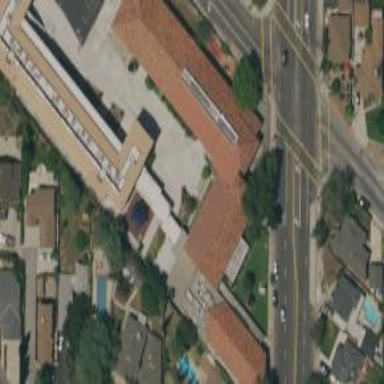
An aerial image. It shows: School.